Interaction volume radius: 10 \u00c5
Interaction volume height: 30 \u00c5
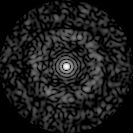
Disorder parameter: 0.8502